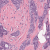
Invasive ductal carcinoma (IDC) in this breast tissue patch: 1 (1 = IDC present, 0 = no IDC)